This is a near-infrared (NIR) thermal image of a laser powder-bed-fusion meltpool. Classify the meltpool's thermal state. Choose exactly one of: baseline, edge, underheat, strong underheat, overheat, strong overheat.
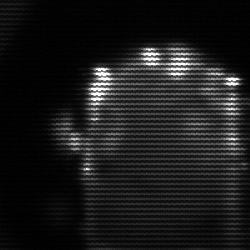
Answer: baseline